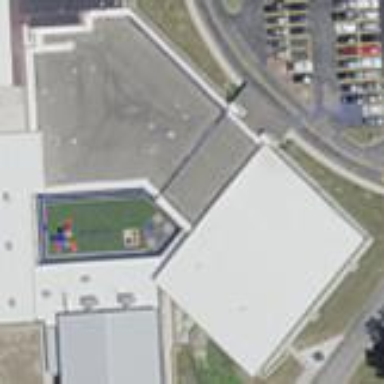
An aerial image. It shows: School building.